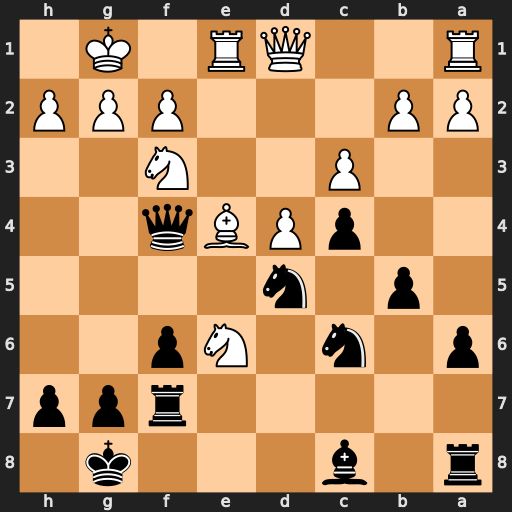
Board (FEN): r1b3k1/5rpp/p1n1Np2/1p1n4/2pPBq2/2P2N2/PP3PPP/R2QR1K1
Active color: b
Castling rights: -
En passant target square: -
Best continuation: Bxe6 Bxh7+ Kxh7